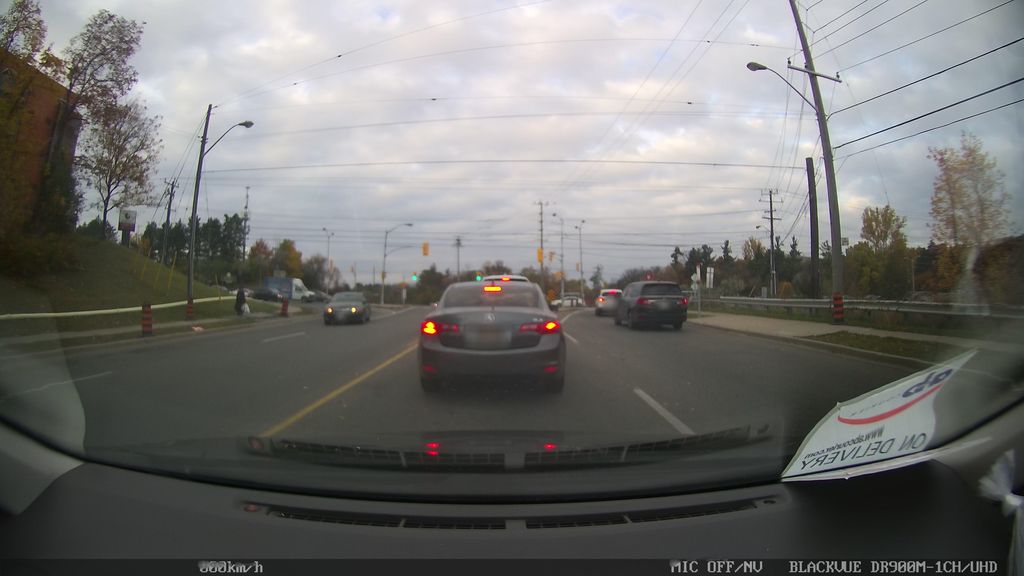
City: toronto